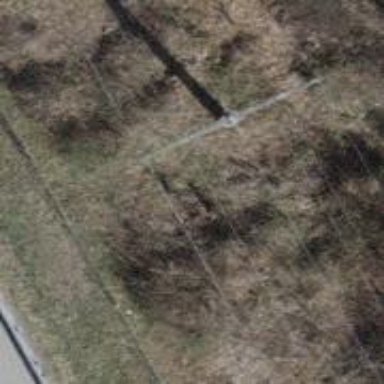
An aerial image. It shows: Concrete power pole.